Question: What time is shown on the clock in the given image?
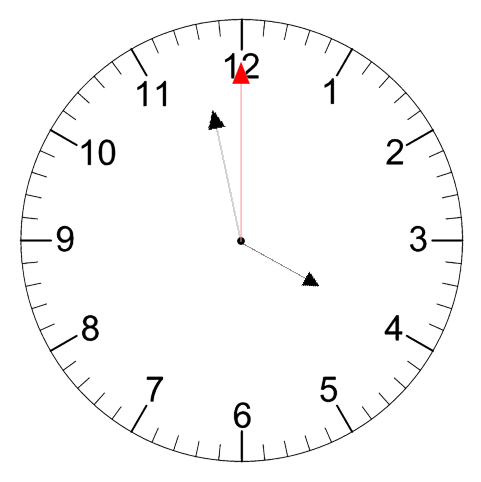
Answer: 03:58:00